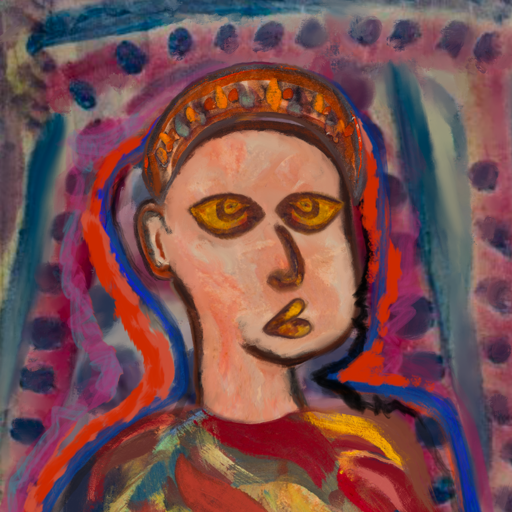
Background: HillGirl, Head And Neck Side: Roy_Bahadur, Face Side: Comrade, Bust: Mother_And_Son_Son, Hair Side: Experience, Head Accessory: Hypocrite, Second Necklace: Blank, Necklace: Blank, Baby: Blank